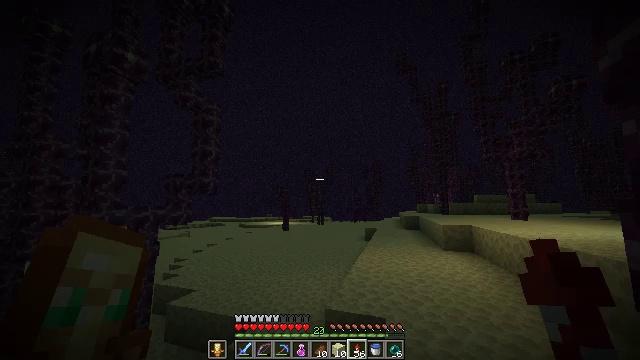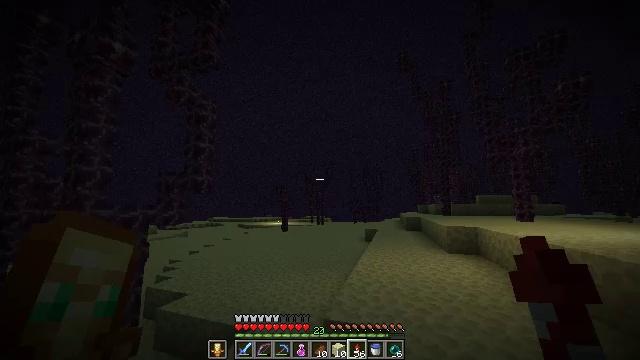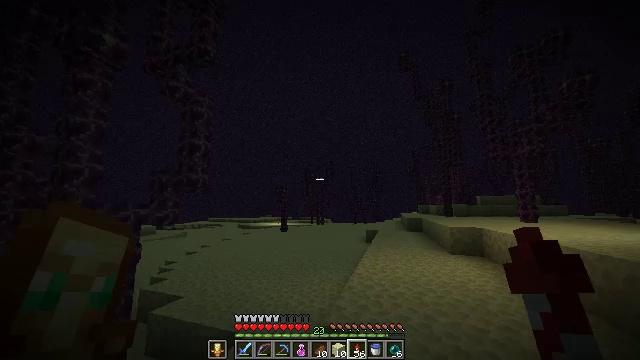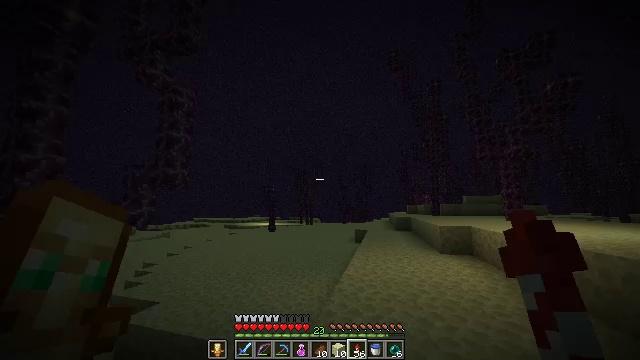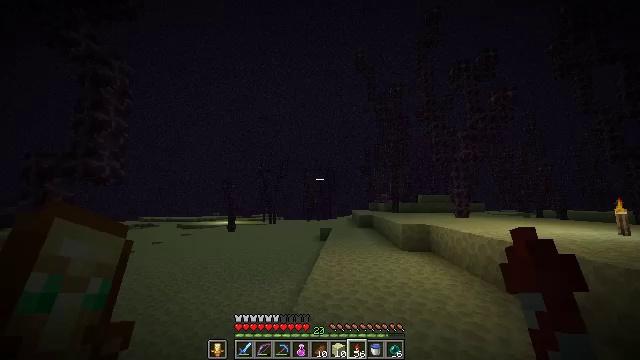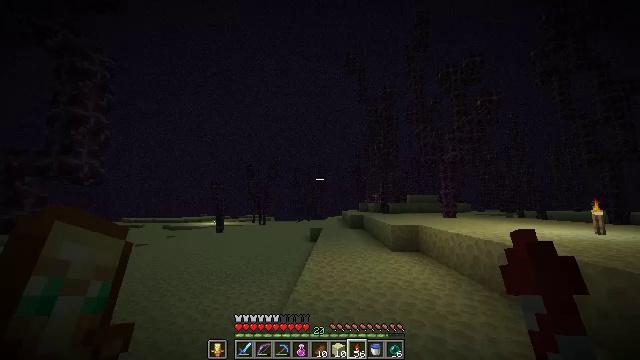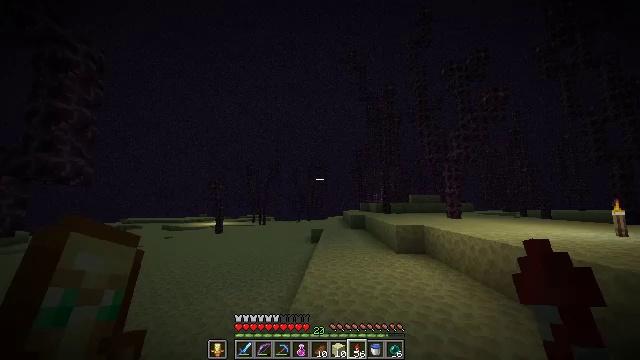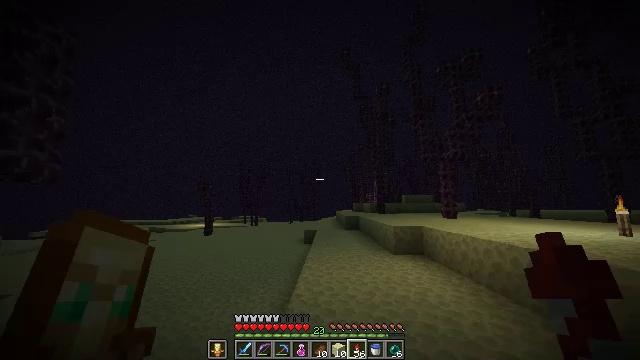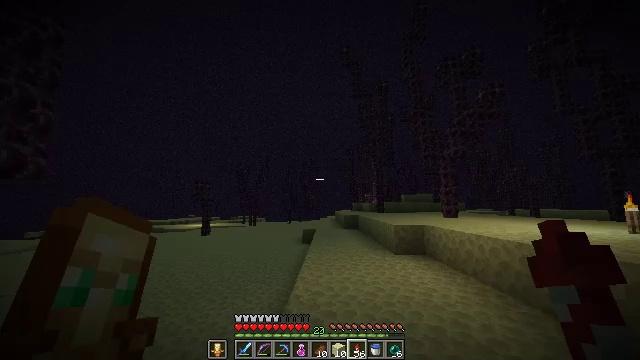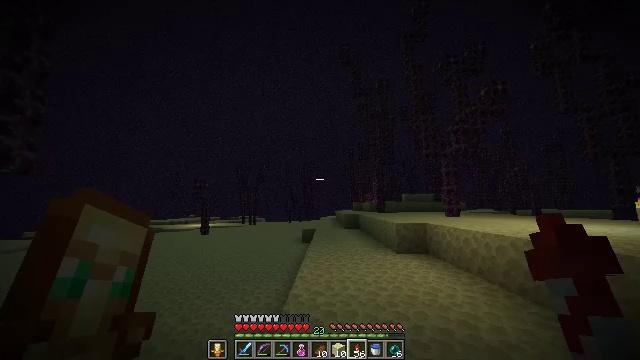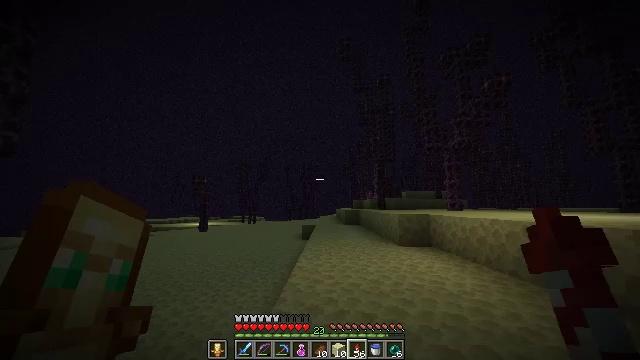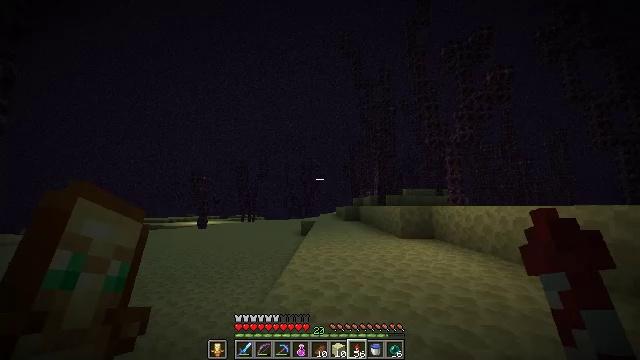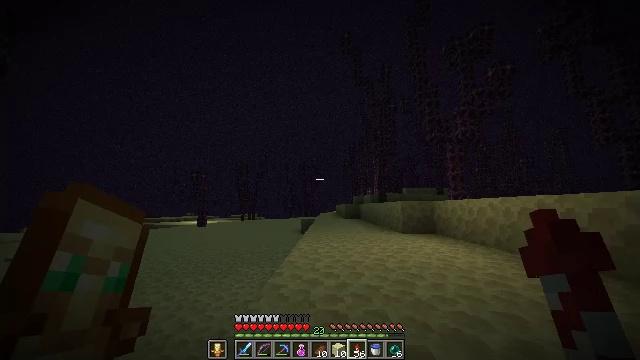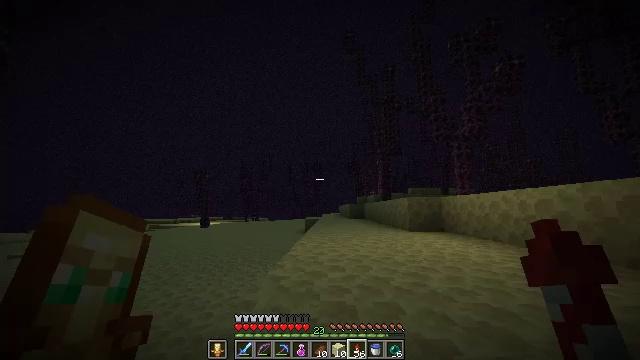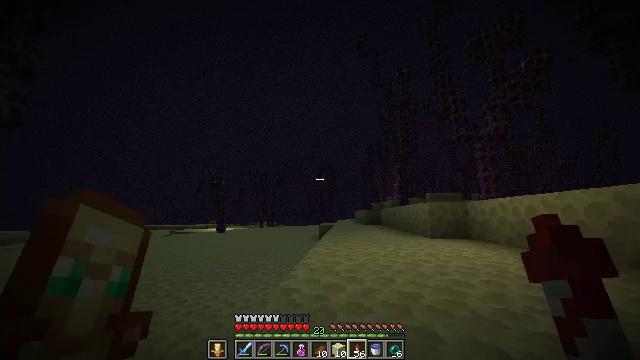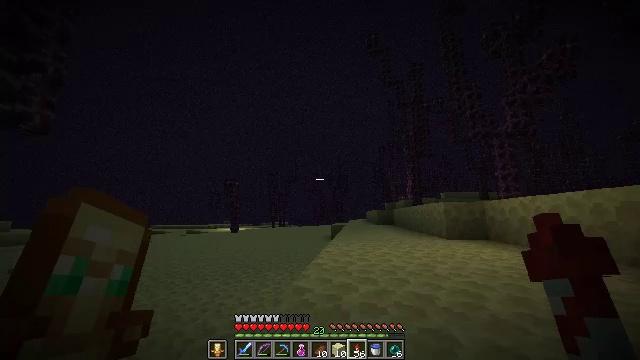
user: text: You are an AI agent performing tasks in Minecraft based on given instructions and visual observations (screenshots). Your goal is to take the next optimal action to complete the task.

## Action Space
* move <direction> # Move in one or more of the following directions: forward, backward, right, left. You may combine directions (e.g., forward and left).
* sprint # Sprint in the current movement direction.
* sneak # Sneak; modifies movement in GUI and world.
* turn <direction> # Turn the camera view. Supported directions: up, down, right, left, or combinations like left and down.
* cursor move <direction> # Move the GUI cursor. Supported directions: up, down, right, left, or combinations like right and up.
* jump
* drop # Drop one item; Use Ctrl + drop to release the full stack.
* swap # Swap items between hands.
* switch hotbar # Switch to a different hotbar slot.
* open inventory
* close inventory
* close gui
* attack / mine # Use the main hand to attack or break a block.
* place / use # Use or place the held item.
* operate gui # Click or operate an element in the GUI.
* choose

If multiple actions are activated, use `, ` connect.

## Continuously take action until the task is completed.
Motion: motion action
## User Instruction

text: Destroy the chorus plant to collect it.
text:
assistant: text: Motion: move forward, sprint
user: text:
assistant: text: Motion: move forward, sprint
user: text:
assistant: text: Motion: move forward, sprint, turn right
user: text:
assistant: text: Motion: move forward, sprint, turn right
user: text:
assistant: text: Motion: move forward, sprint, turn right
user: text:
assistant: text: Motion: move forward, sprint
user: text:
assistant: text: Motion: move forward, turn right
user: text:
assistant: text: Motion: move forward
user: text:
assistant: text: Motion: move forward
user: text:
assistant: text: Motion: move forward
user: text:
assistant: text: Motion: move forward
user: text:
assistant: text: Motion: move forward
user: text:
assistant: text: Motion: move forward
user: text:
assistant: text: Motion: move forward, turn left and up
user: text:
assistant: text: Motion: move forward, sprint, turn left
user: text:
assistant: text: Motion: move forward, sprint, turn left and down
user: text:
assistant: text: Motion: move forward, sprint, turn left
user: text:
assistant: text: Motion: move forward, turn left
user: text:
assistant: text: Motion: move forward, turn left
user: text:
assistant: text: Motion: move forward
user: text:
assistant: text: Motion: move forward
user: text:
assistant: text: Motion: move forward
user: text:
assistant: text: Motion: move forward
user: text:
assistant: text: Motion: move forward, sprint
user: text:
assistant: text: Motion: move forward, sprint, turn left and down
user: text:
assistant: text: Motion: move forward, sprint, turn left
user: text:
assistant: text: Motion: move forward, sprint
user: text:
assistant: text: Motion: move forward, turn right
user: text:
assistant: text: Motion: move forward, sprint, turn right
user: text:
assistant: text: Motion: move forward, sprint